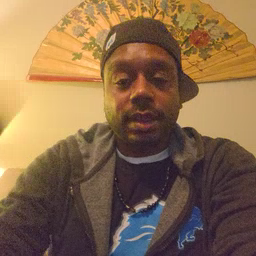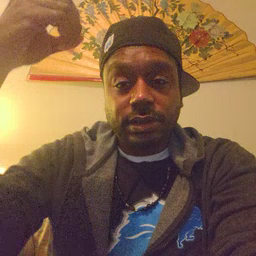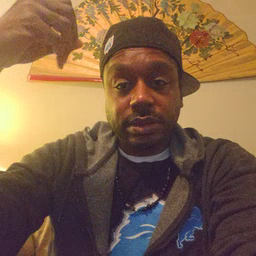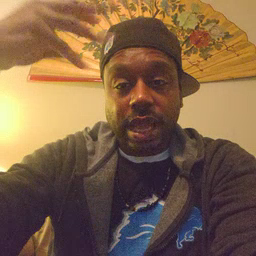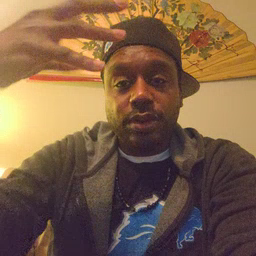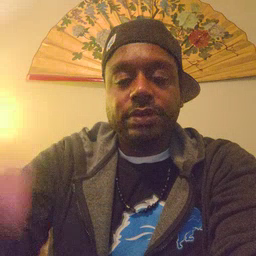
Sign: shower